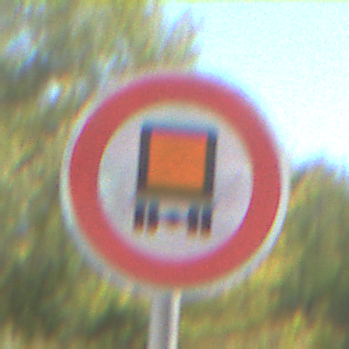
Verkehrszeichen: VerbotKennzeichnungspflichtigeKraftfahrzeugeGefaehrlicheGueter
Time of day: Midday
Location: Outdoor (Nature)
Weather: Clear
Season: Summer
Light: Natural